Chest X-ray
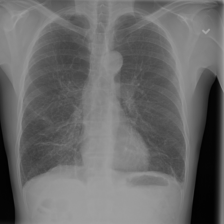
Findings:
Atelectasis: negative
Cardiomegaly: negative
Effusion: negative
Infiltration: negative
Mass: negative
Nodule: negative
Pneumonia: negative
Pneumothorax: negative
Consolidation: negative
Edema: negative
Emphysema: positive
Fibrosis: positive
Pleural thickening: negative
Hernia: negative